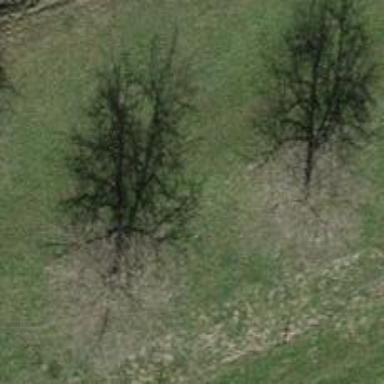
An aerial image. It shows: Single tag "natural: tree."